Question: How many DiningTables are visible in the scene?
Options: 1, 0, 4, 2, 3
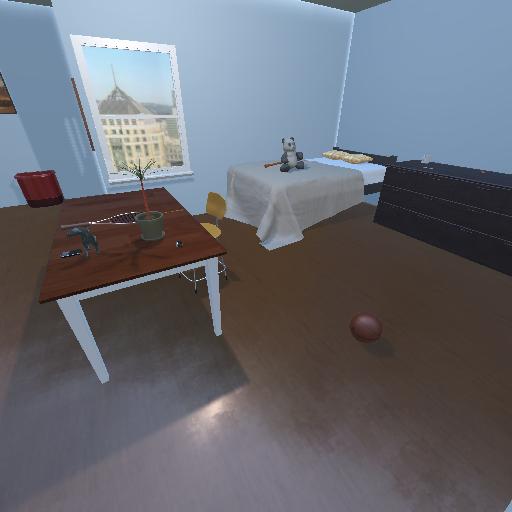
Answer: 1